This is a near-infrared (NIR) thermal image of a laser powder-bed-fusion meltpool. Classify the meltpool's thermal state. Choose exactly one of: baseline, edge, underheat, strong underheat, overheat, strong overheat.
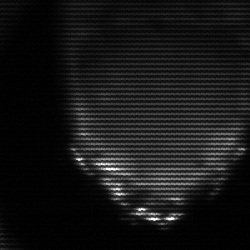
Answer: edge